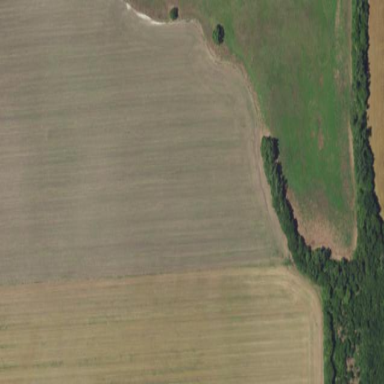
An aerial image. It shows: Plot in farmland area.